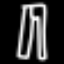
Label: pants